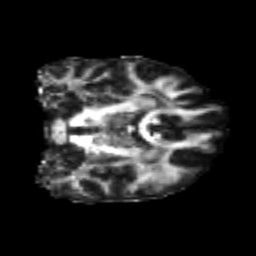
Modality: FA
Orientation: coronal
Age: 21
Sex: female
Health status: healthy
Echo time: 0.074 s